Field crop: tomato
Growth stage: 1
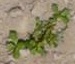
Species: portulaca